Question: Can you help me using highcharts api this image client want to see:

Here is my sample code:
'''
$(function () {
var yourLabels = ["Women", "Age", "Men"];
$('#container').highcharts({
chart: {
type: 'column'
},
xAxis: {
categories: ["", "", ""]
},
yAxis: {
stackLabels: {
enabled: true,
align: 'center'
}
},
plotOptions: {
series: {
stacking: 'normal',
pointPadding: 0,
groupPadding: 0,
dataLabels: {
enabled: false,
color: 'white'
}
}
},
series: [{
data: [29.9, 71.5, 106.4]
}, {
data: [-144.0, -176.0, -135.6]
}]
});
});
'''
My head is rolling to code a review of highcharts. Thank you in advance!
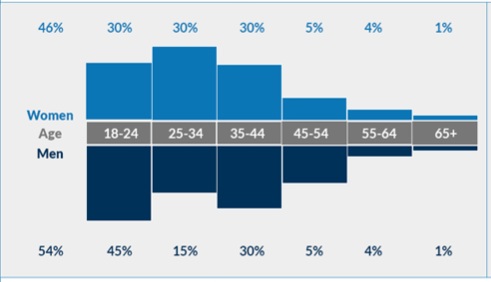
Answer: You need to set quite a lot of options, mockup for you: <URL>
Long story short:
- 'linkedTo'- 'top''height'- 'transparent'
And code:
'''
$('#container').highcharts({
chart: {
type: 'column'
},
legend: {
enabled: false
},
tooltip: {
shared: true
},
xAxis: [{
id: "mainAxis",
top: '52%',
lineWidth: 0,
opposite: true,
categories: ["Age", "18-24", "25-34", "45-54"],
offset: 0,
labels: {
y: -1
}
}, {
linkedTo: 0,
showEmpty: true,
offset: 0,
lineWidth: 0,
categories: ["46%", "30%", "30%", "30%"],
opposite: true
}, {
linkedTo: 0,
showEmpty: true,
offset: 0,
lineWidth: 0,
categories: ["54%", "45%", "15%", "30%"],
opposite: false
}],
yAxis: [{
height: '45%',
offset: 0,
title: {
text: ""
},
labels: {
enabled: false
},
endOnTick: true
}, {
top: '55%',
height: '45%',
reversed: true,
linkedTo: 0,
offset: 0,
title: {
text: ""
},
labels: {
enabled: false
},
endOnTick: true
}],
series: [{
borderWidth: 0,
name: "Women",
data: [{
y: 46,
color: "transparent",
dataLabels: {
enabled: true,
inside: true,
verticalAlign: "bottom",
format: "Women"
}
},
30, 30, 30],
yAxis: 0
}, {
borderWidth: 0,
name: "Men",
data: [{
y: 54,
color: "transparent",
dataLabels: {
enabled: true,
inside: true,
verticalAlign: "top",
format: "Men"
}
}, 45, 15, 30],
yAxis: 1
}]
});
'''
Now of course, you need to deal with colors, backgrounds etc. Note that some of the options are set to fit for that specific height of the chart, like 'xAxis[0].labels.y'.